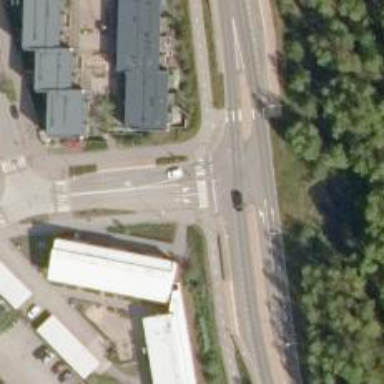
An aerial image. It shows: Road with "give way" sign.